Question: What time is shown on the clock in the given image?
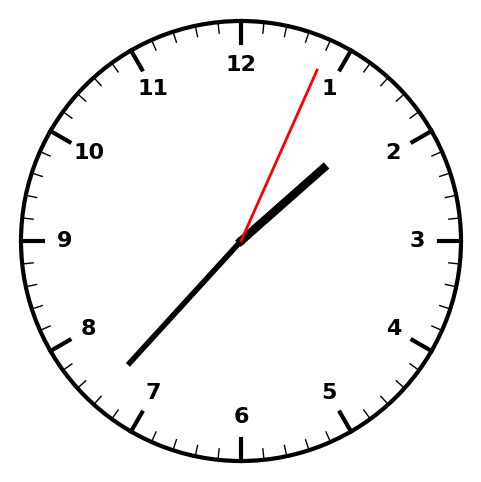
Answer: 01:37:04